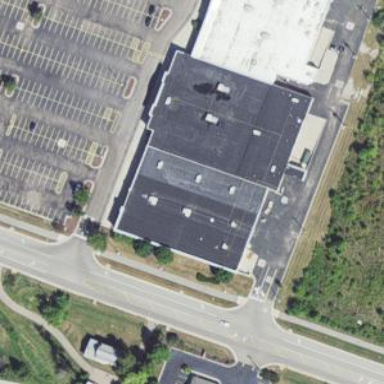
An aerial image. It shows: Retail building.